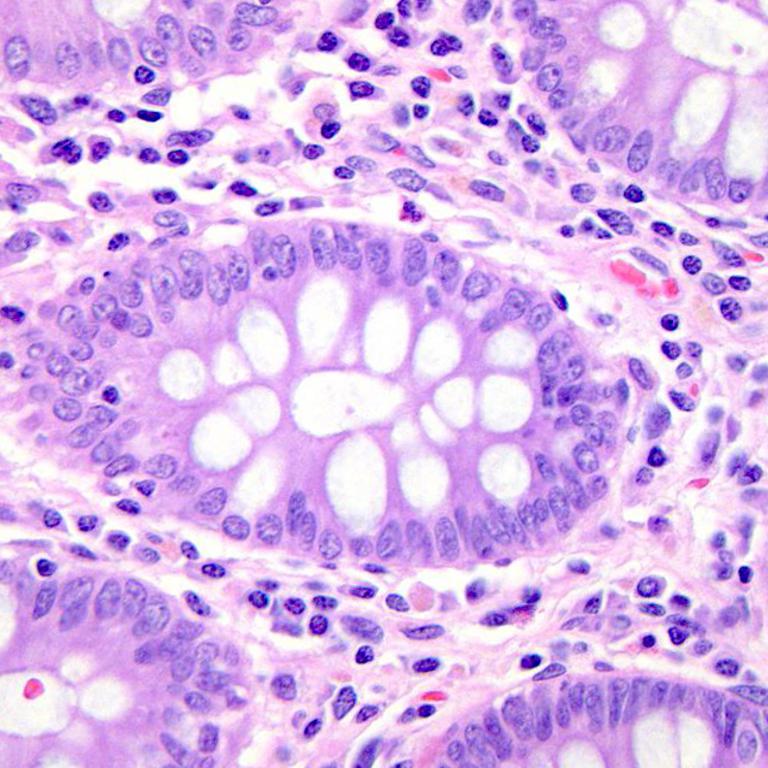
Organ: colon
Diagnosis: benign